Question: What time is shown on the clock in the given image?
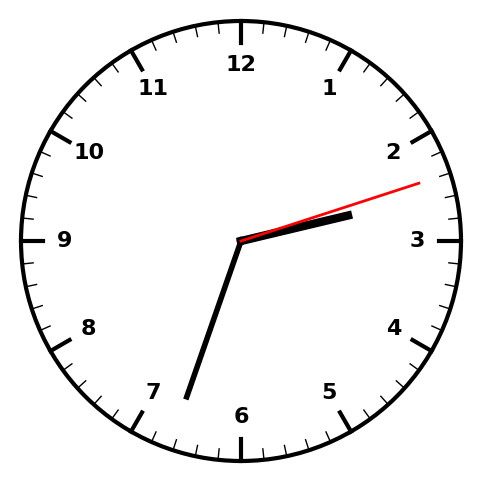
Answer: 02:33:12